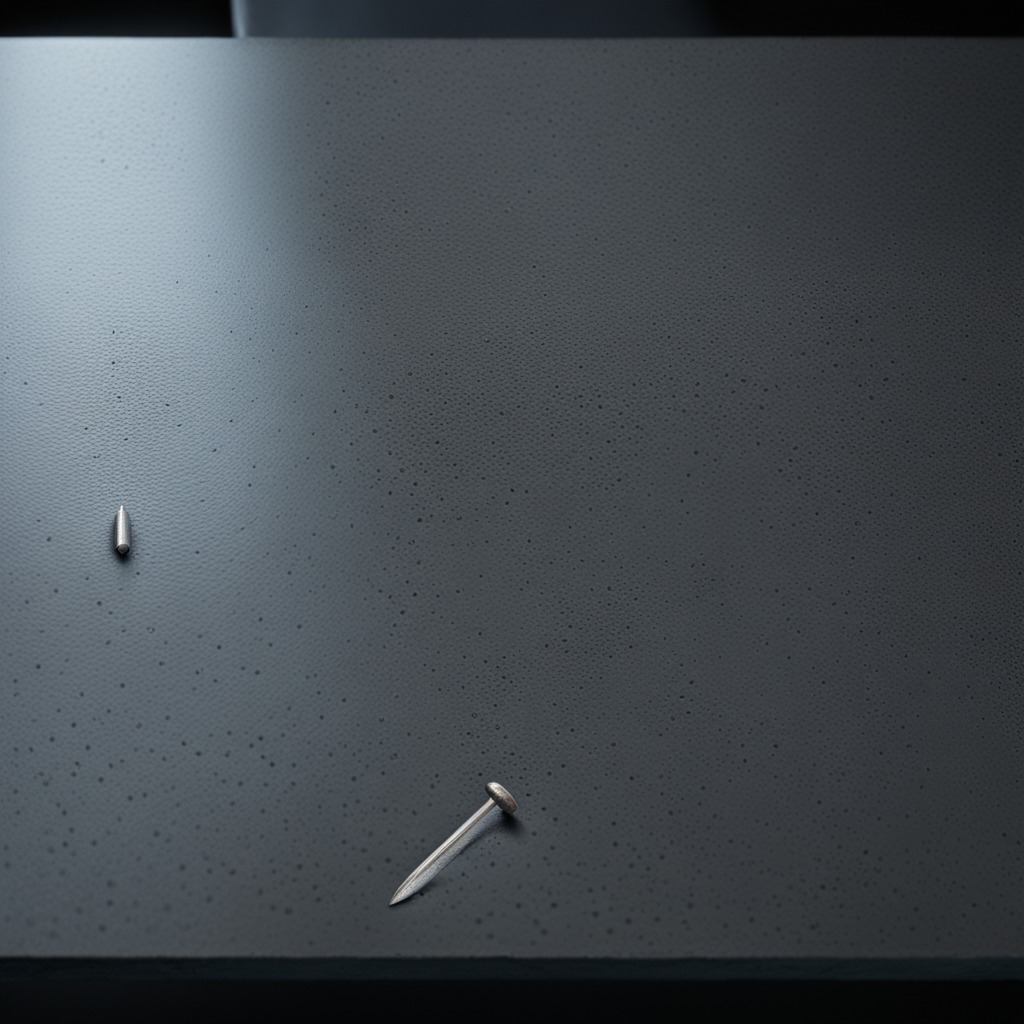
A nail is lying on a clean granite table inside a workshop at night.